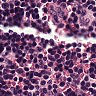
Metastatic tissue present: no